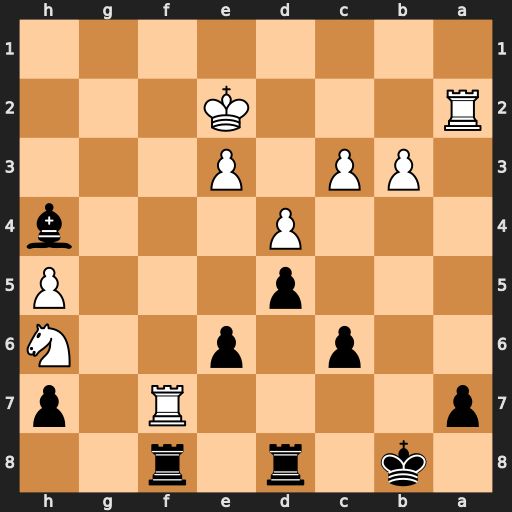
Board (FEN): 1k1r1r2/p4R1p/2p1p2N/3p3P/3P3b/1PP1P3/R3K3/8
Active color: b
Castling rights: -
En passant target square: -
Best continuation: Rxf7 Nxf7 Rf8 Kd3 Rxf7